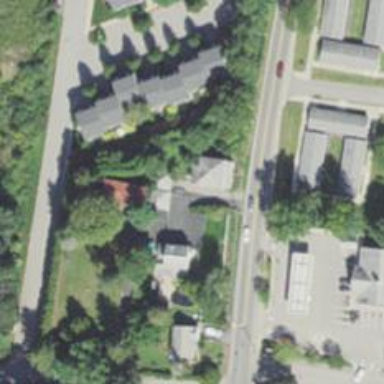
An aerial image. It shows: Residential driveway.